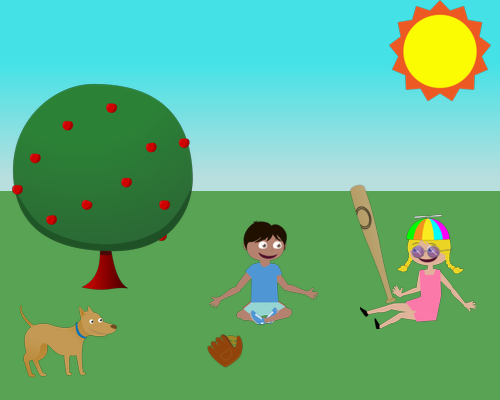
in the upper right there is a sun the lower left corner there is a right facing dog and in front of him there is a baseball glove and a sitting boy and to his right there is a sitting girl with a bat wearing purple glasses with a rainbow hat and to the left there is a small apple tree